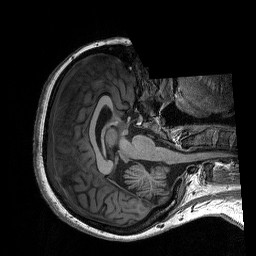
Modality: T1w
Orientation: axial
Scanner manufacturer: siemens
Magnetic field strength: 3 T